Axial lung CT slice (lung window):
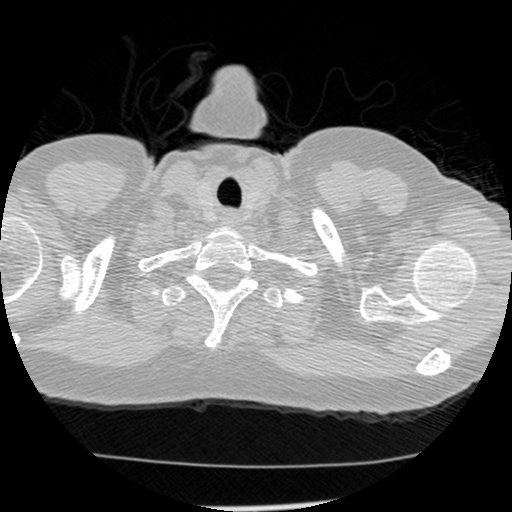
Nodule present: no